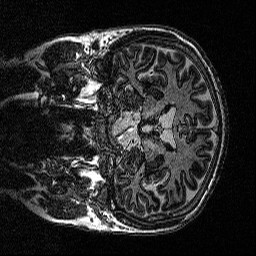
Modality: MP2RAGE
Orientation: coronal
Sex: female
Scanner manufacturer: siemens
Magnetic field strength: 3 T
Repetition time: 5 s
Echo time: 0.00292 s